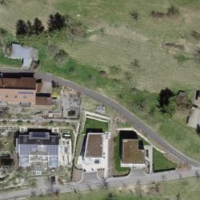
EUNIS habitat code: 55
Species observed at this site:
Tulipa sylvestris